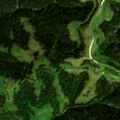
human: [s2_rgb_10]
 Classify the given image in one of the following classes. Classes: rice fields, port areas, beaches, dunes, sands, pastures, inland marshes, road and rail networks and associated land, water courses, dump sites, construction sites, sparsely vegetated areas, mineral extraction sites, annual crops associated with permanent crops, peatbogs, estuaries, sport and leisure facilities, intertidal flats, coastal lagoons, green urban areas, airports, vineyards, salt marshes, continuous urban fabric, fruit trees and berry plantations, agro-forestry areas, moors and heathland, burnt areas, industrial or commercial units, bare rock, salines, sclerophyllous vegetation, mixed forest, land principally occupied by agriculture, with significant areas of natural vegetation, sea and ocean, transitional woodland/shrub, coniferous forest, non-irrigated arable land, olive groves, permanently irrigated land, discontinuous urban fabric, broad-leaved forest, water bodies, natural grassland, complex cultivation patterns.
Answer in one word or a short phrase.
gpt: pastures, coniferous forest, transitional woodland/shrub